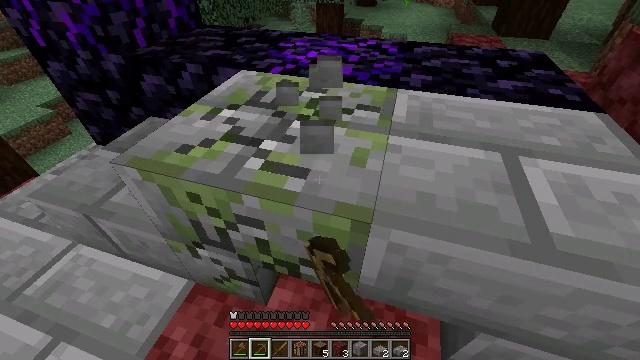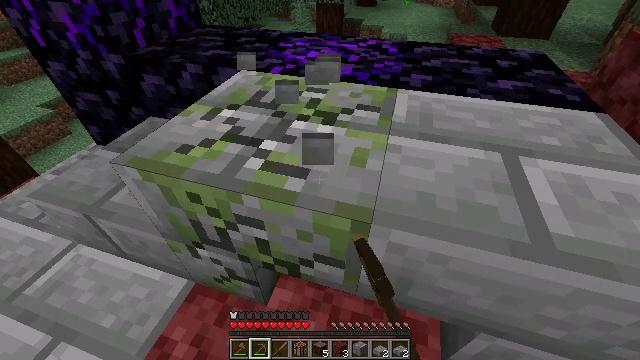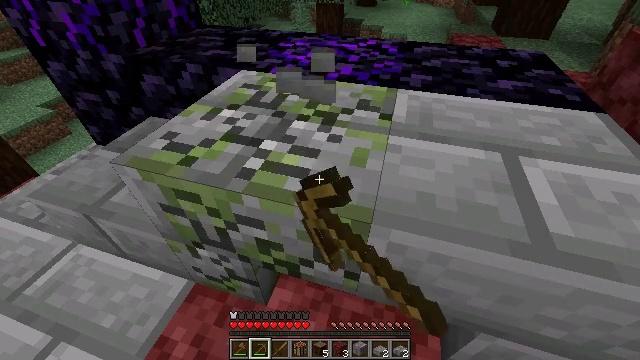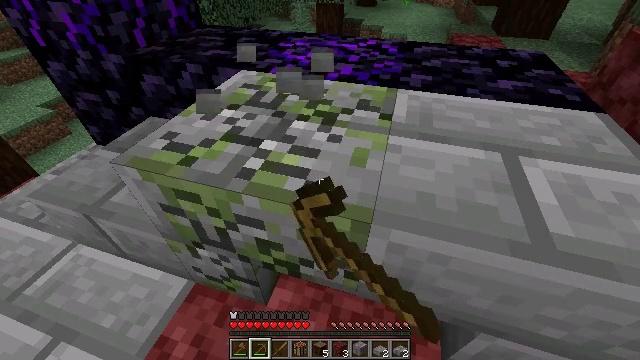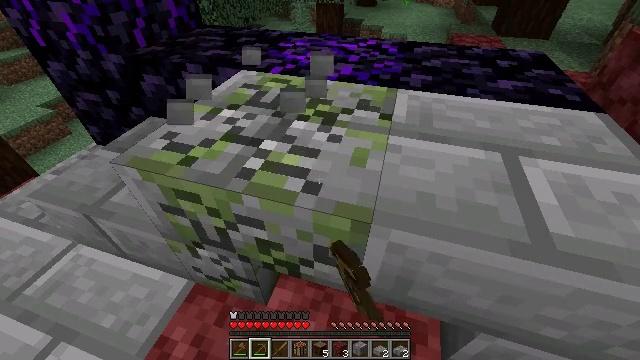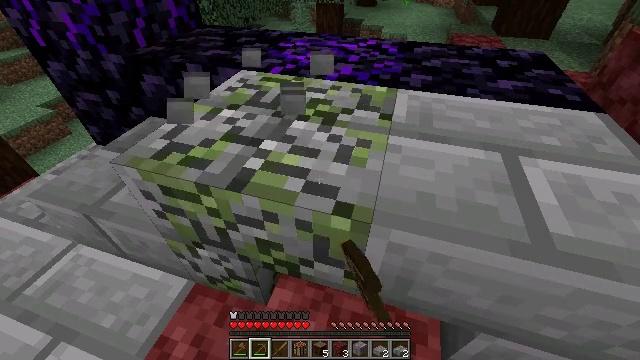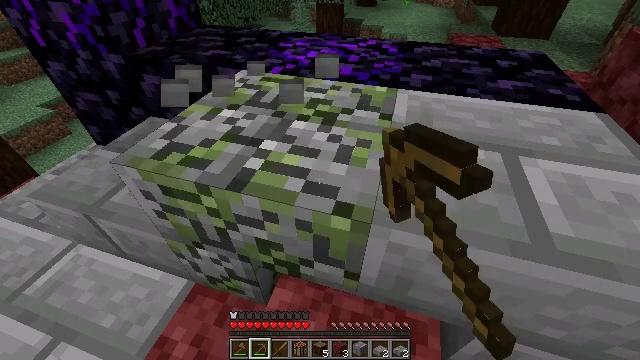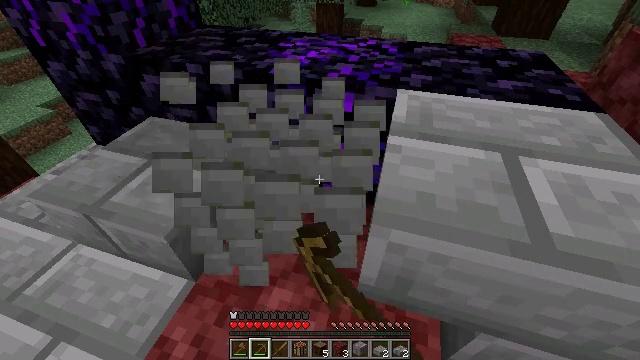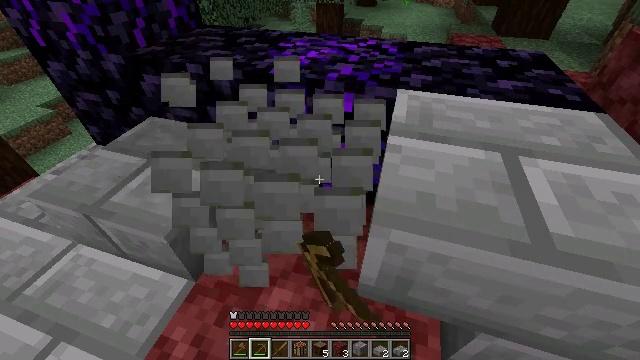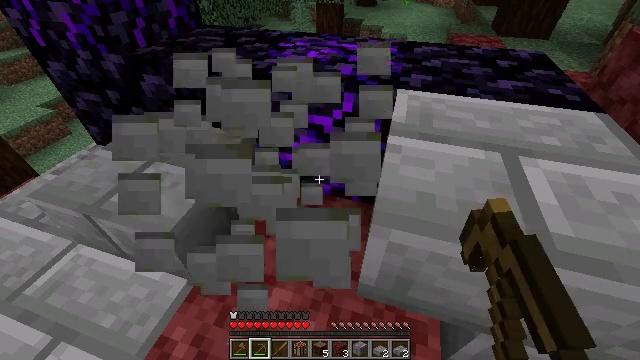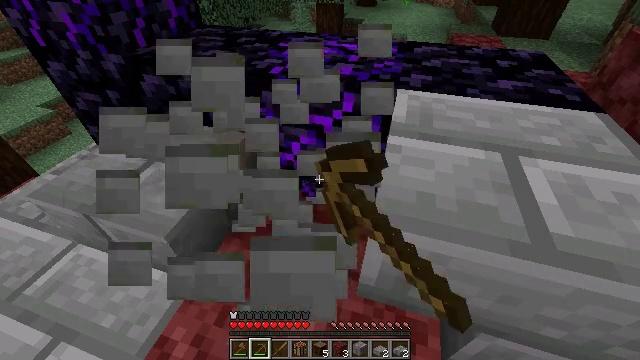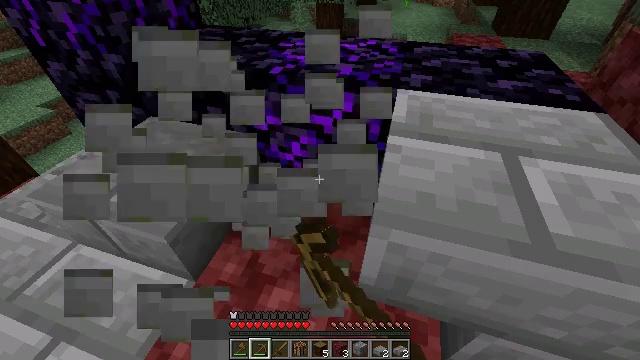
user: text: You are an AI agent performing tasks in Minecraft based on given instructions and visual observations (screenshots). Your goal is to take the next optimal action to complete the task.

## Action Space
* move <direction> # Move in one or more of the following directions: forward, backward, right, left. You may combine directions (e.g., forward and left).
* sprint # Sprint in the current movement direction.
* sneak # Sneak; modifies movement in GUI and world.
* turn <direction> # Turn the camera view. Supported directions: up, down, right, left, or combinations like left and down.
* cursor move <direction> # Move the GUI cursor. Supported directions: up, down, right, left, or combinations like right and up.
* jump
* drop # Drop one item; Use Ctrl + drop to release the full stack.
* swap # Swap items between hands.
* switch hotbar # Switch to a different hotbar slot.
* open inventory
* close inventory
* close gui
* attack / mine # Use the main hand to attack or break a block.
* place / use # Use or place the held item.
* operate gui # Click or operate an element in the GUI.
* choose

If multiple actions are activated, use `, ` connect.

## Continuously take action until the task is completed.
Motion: motion action
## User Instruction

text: Mine the mossy stone brick stairs.
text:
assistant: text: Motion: attack / mine
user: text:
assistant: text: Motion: attack / mine
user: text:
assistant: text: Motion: attack / mine
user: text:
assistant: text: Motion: attack / mine
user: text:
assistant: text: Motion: attack / mine
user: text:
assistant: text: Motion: attack / mine
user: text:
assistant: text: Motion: attack / mine
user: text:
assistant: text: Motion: attack / mine
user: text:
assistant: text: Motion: attack / mine
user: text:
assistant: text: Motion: attack / mine
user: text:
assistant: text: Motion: attack / mine
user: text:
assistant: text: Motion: attack / mine